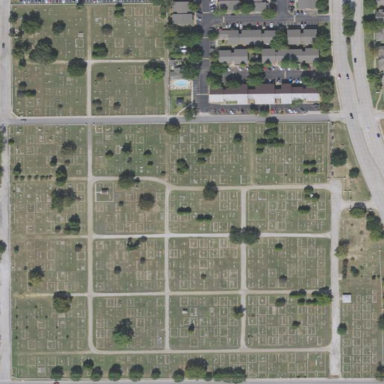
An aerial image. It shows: Cemetery.